Однородный гибкий канат проходит через два небольших блока, установленных на одной высоте (см. рисунок). Длина каната равна $l$, высота прогиба равна $h$. Чему равна длина $s$ кусков каната, свисающих с обратных сторон в положении равновесия?
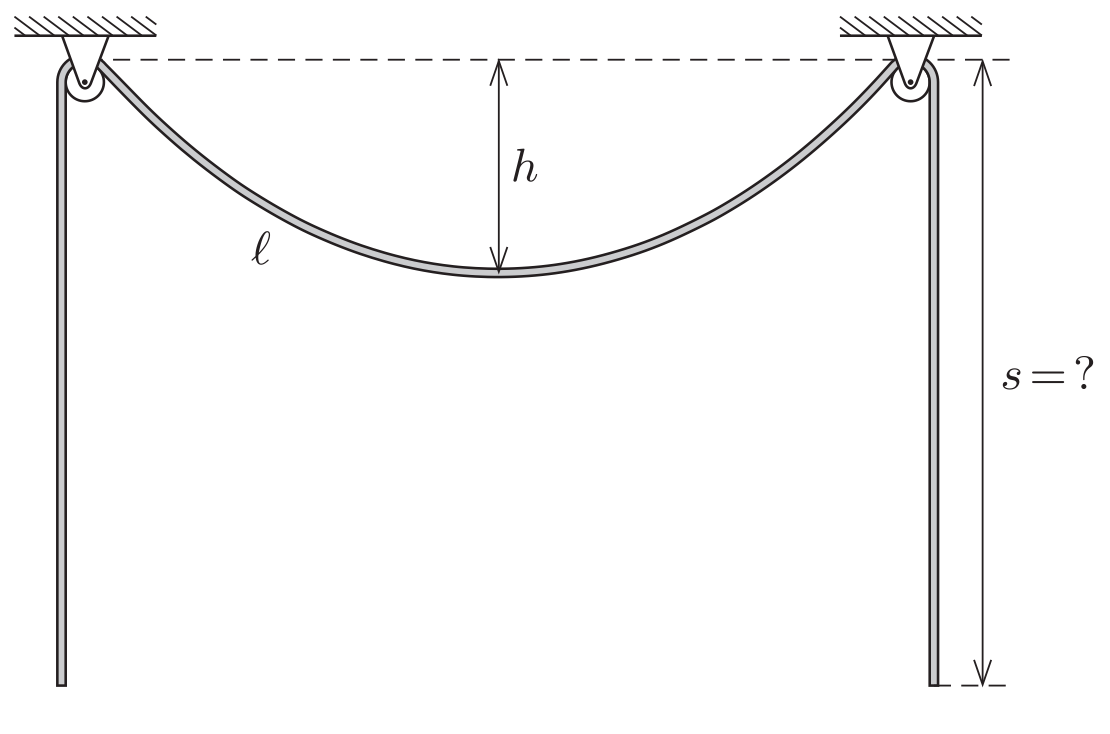
Ответ: $s = \frac{l^2 + 4h^2}{8h}$
Темы:
T, ★★, Механика, Статика, Метод виртуальных перемещений, 200 задач